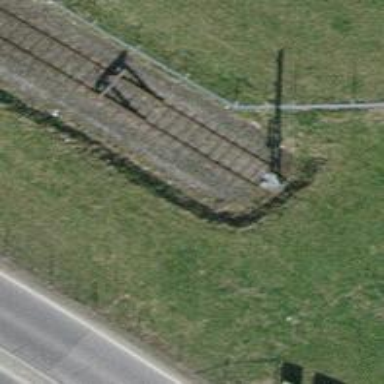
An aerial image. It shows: Railway buffer stop.